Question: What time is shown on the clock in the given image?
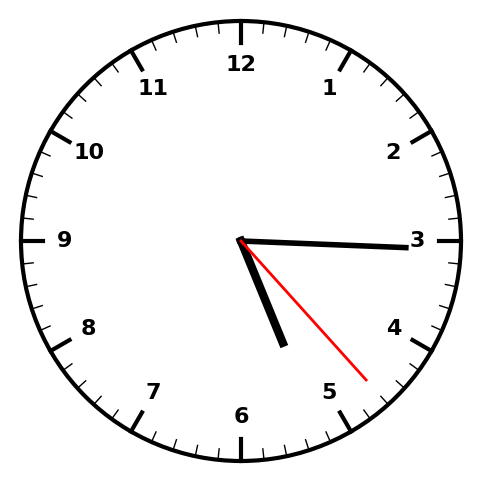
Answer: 05:15:23